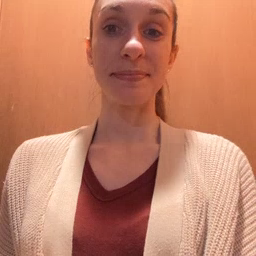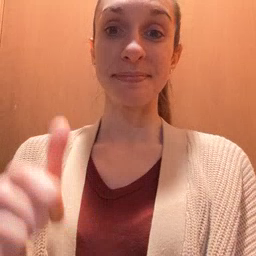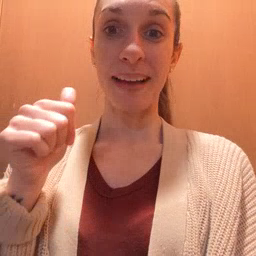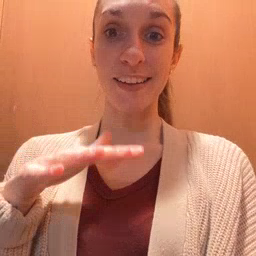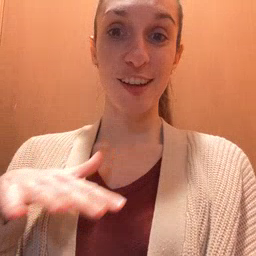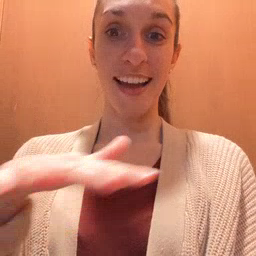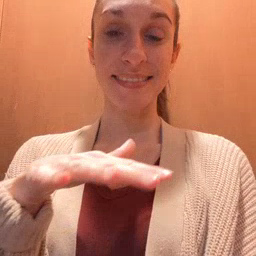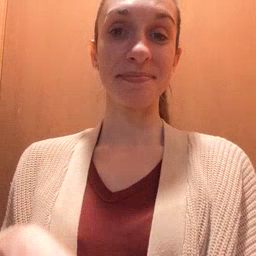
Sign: backyard